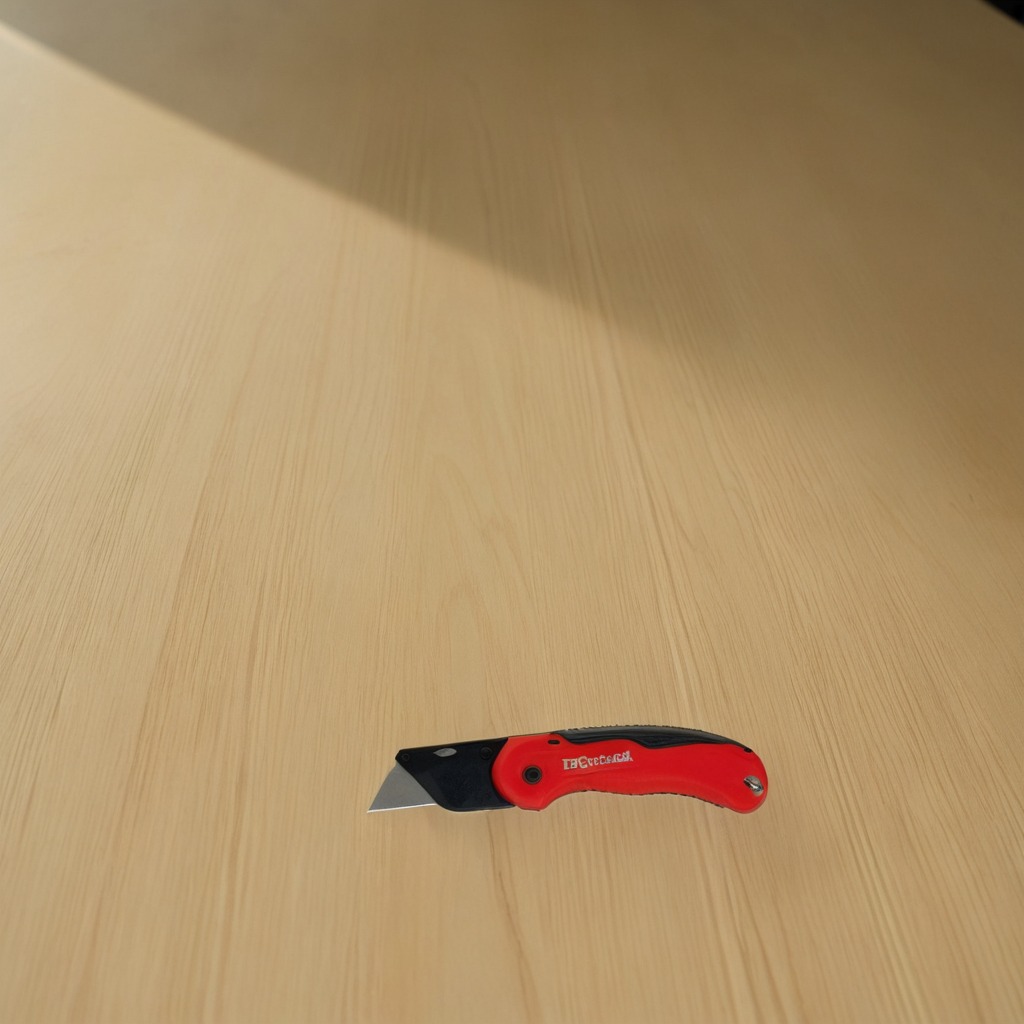
A utility knife is lying on the plywood surface in a paint workshop lit by afternoon window light.